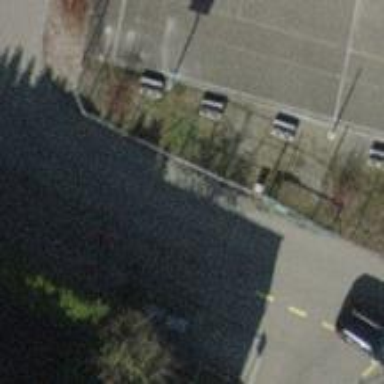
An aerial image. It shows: Lift gate barrier.